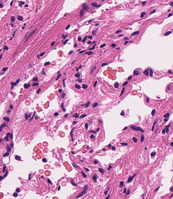
Tumor epithelial tissue: no
Tumor-associated stroma tissue: no
Normal tissue: yes